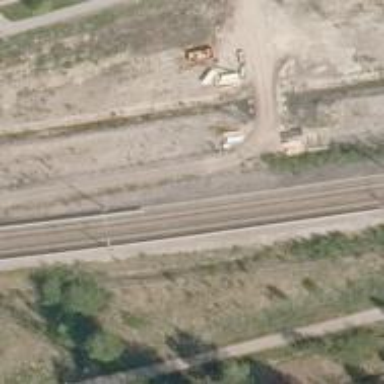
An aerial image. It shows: Railway with continuous electrified contact lines.